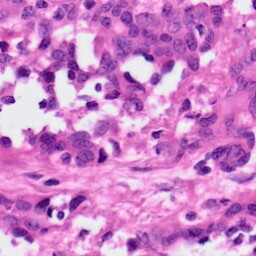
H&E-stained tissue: Ovarian